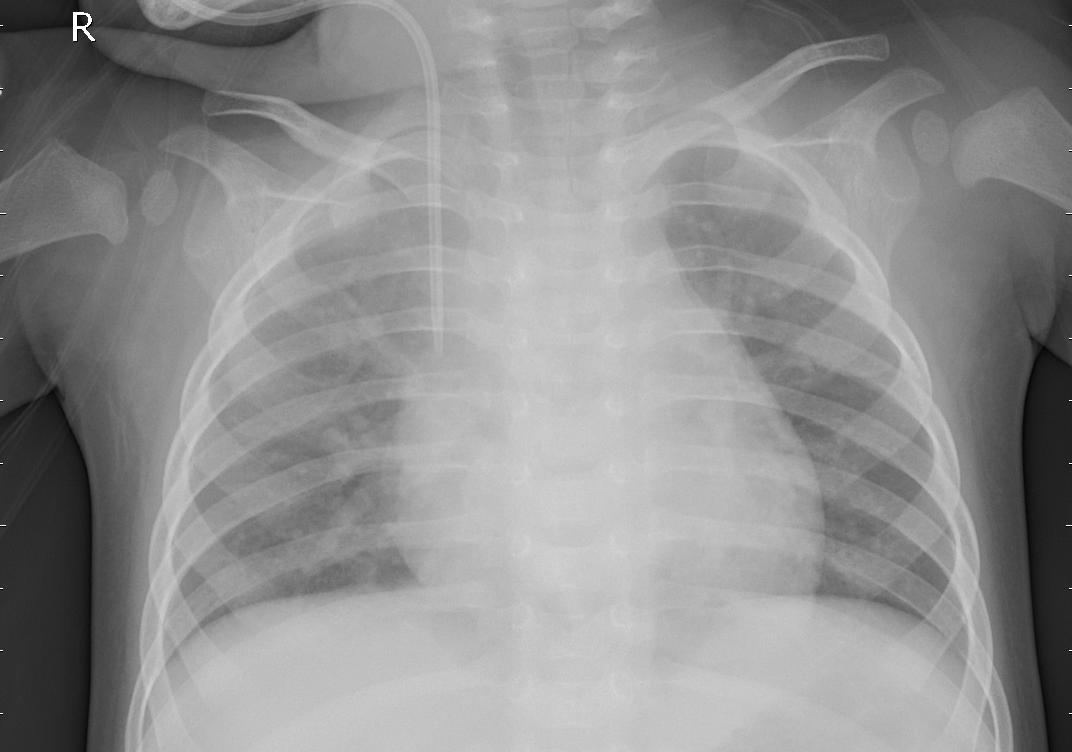
Diagnosis: PNEUMONIA